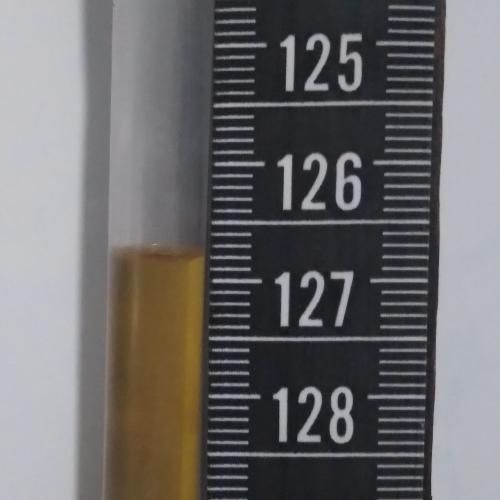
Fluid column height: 126.8 cm